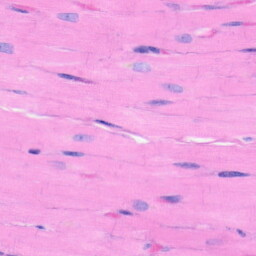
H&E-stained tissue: Heart